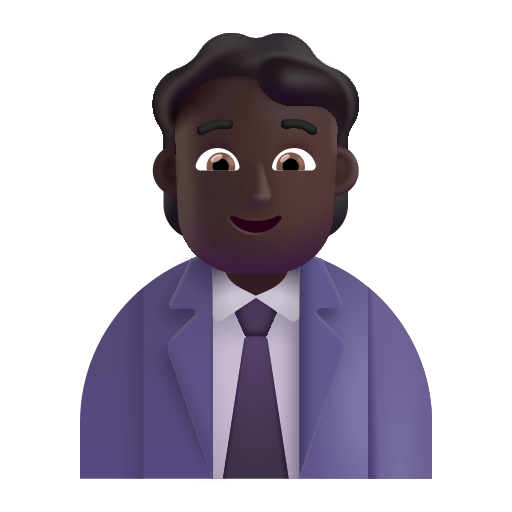
office worker color dark